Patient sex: M
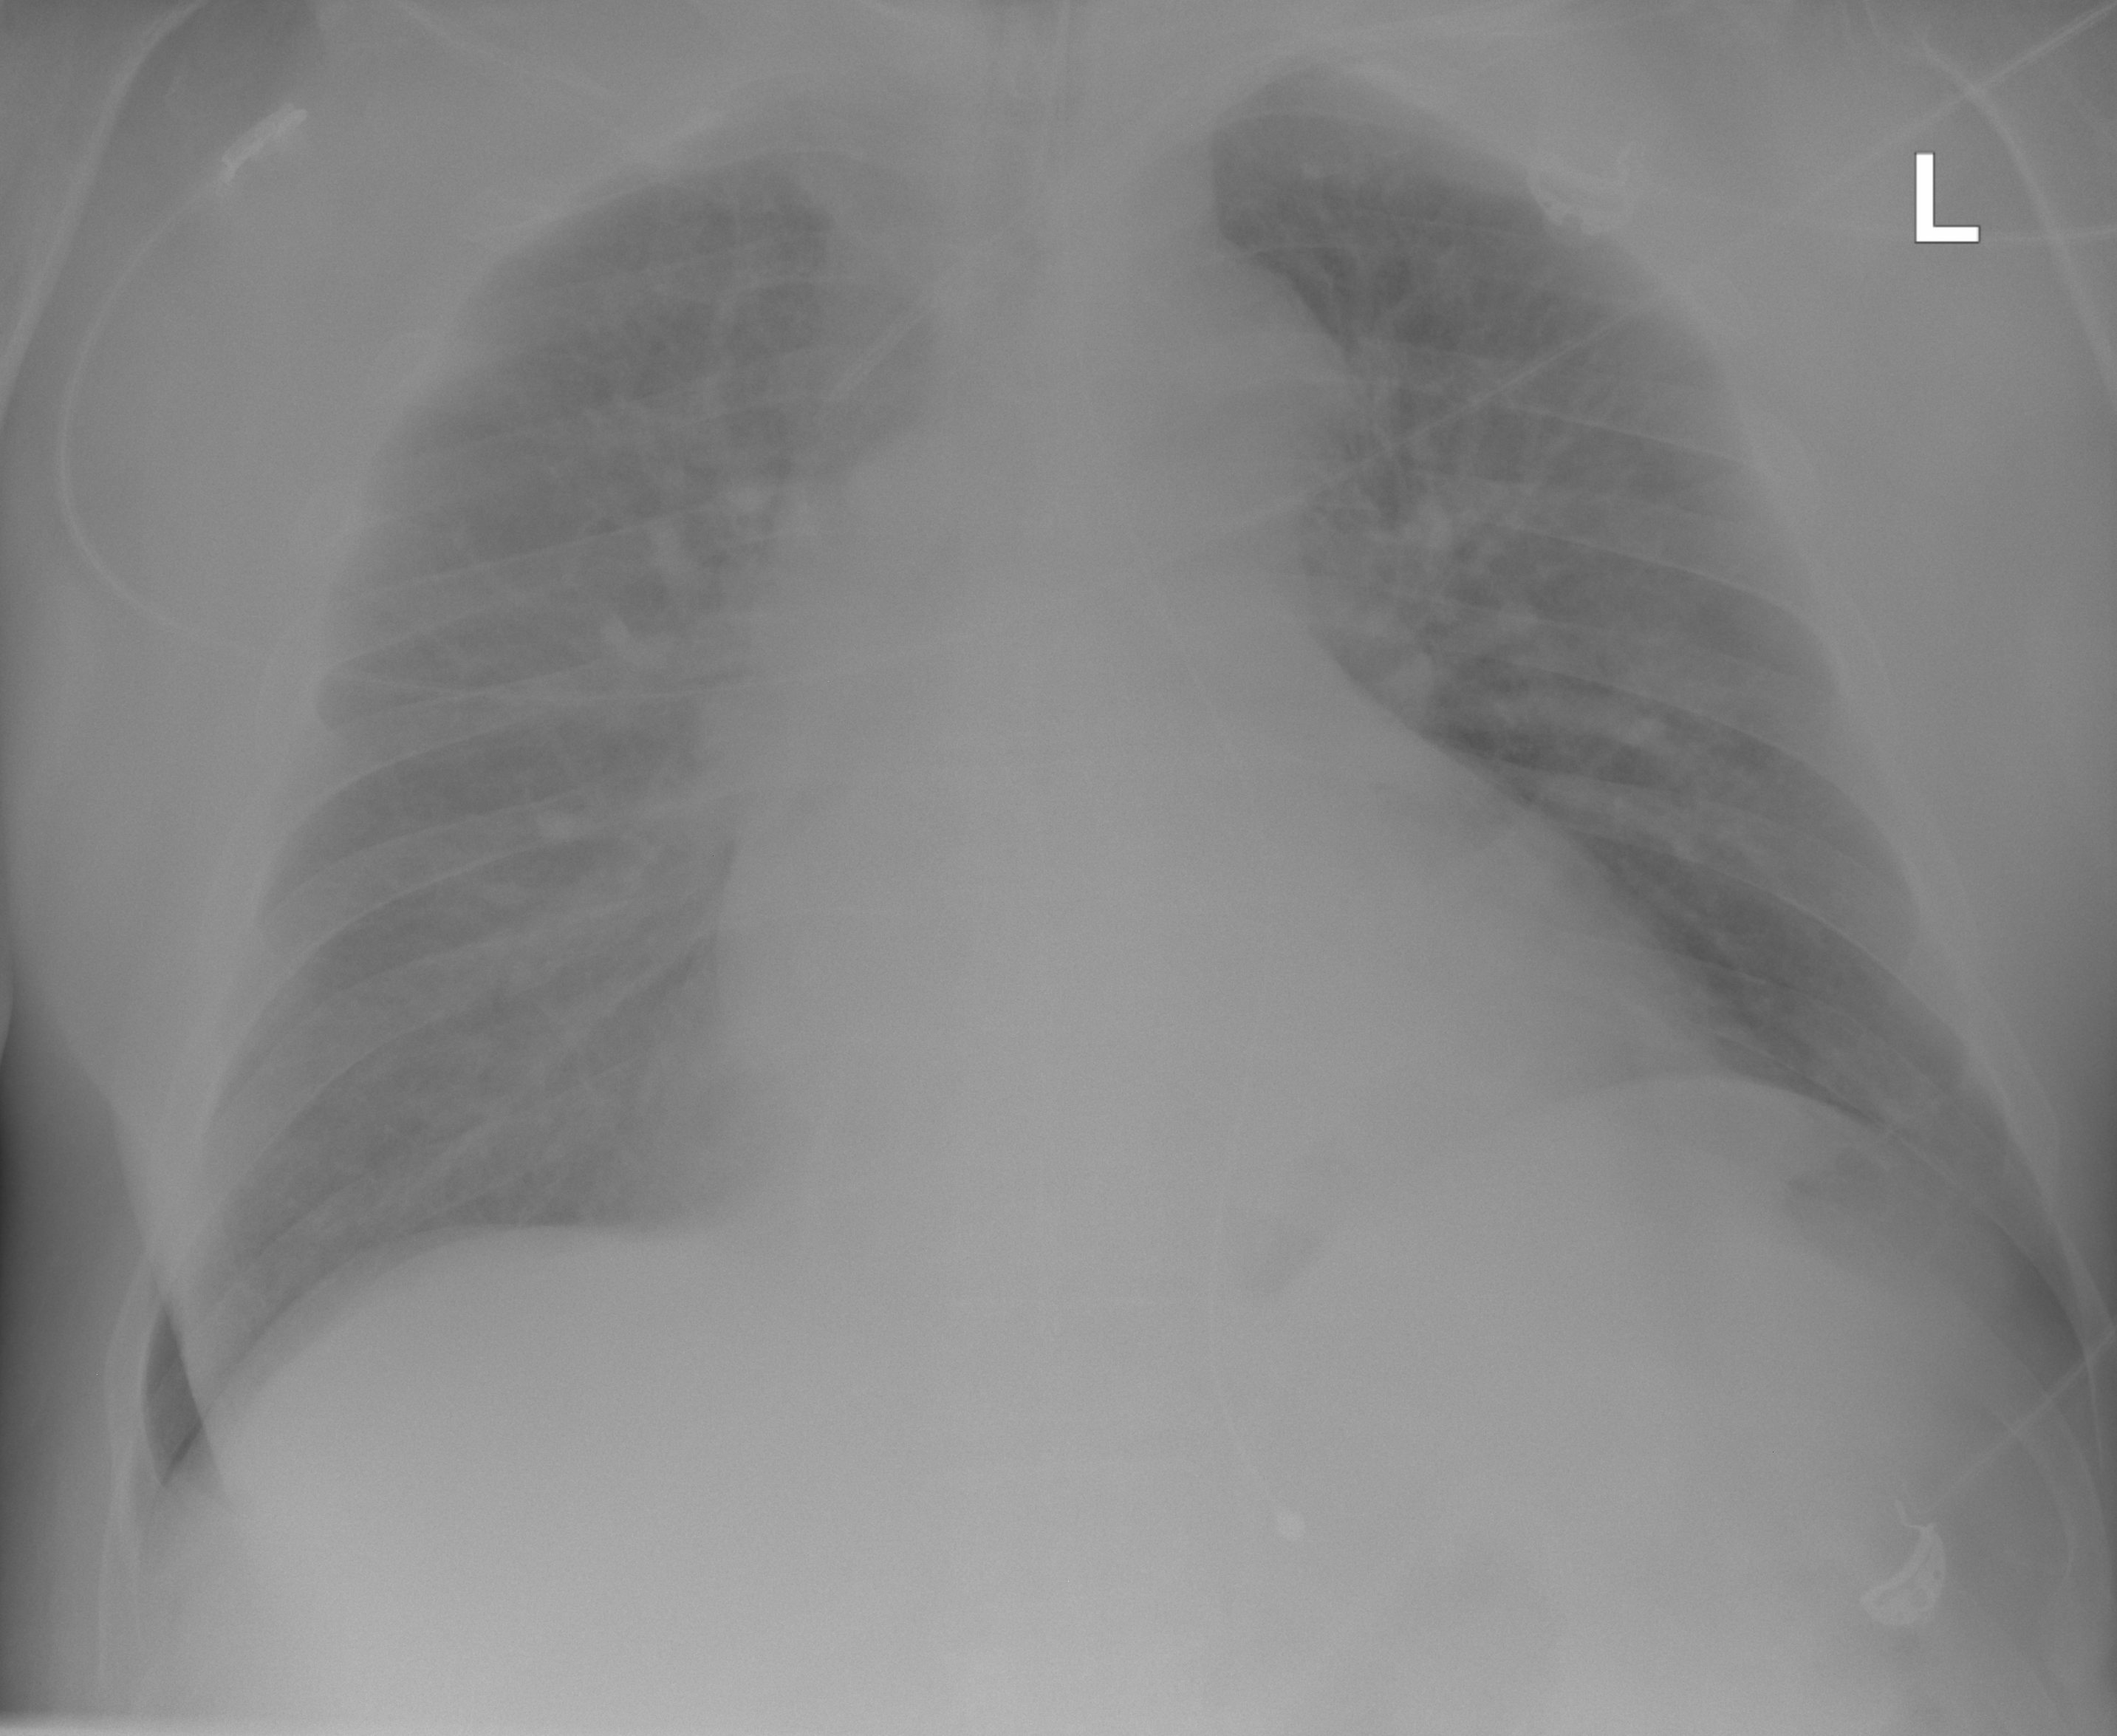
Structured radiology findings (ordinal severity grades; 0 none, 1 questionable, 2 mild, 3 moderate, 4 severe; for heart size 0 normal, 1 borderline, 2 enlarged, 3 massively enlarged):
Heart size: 2
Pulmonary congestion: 2
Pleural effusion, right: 0
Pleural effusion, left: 0
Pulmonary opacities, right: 0
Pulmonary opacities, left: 0
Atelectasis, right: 1
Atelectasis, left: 0